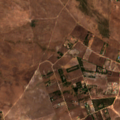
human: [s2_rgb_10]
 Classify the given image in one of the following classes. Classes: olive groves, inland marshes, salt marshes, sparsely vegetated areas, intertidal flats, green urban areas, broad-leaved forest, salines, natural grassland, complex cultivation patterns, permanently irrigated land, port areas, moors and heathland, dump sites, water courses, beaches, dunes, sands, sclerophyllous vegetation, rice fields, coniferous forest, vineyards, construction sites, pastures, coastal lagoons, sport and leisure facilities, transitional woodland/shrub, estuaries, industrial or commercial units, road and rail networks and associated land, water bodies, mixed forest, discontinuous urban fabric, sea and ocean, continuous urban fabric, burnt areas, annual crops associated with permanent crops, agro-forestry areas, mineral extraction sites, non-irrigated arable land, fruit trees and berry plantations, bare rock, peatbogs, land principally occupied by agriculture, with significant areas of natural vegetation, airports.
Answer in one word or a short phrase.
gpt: non-irrigated arable land, complex cultivation patterns